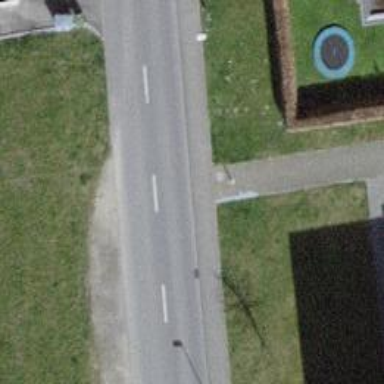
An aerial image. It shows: Sidewalk along the footway.